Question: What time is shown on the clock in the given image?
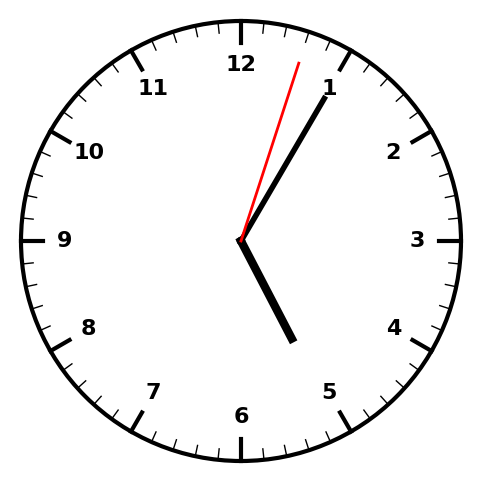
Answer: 05:05:03